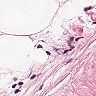
Metastatic tissue present: no